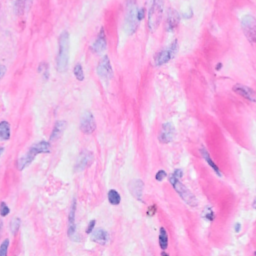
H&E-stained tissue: Breast